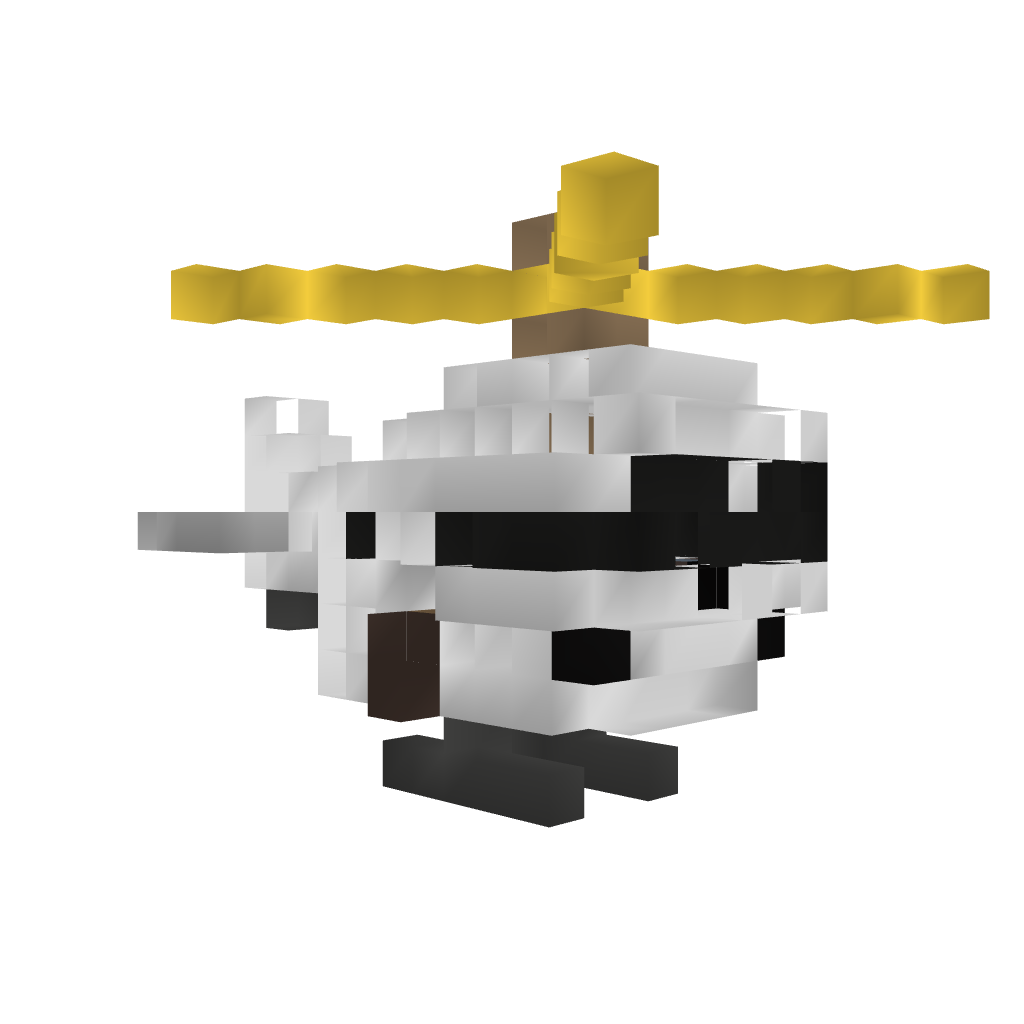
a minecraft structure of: Helicopter